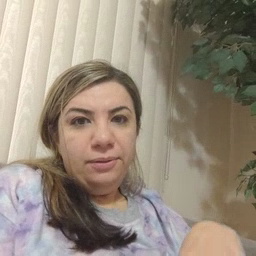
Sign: man